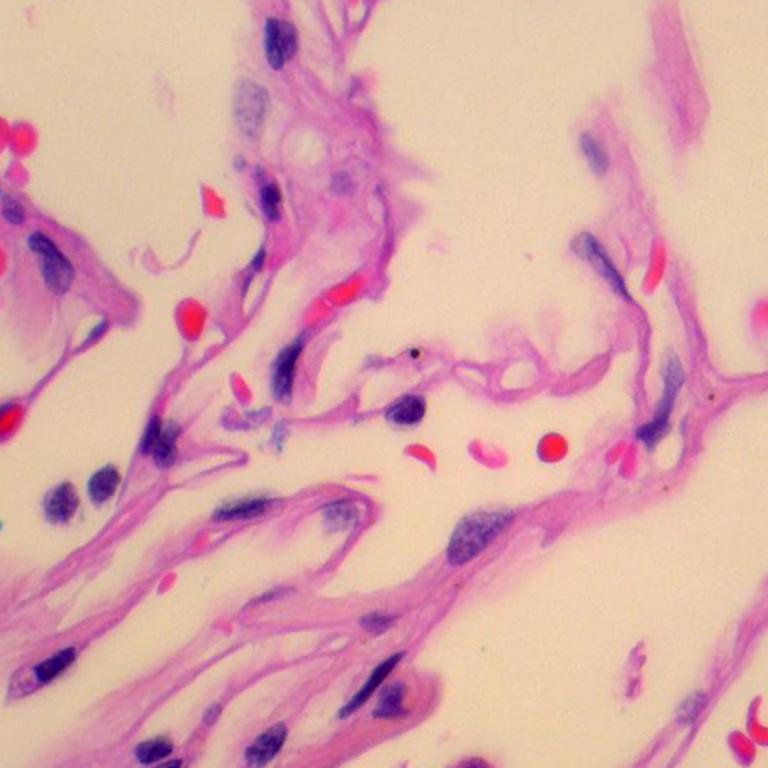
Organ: lung
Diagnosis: benign